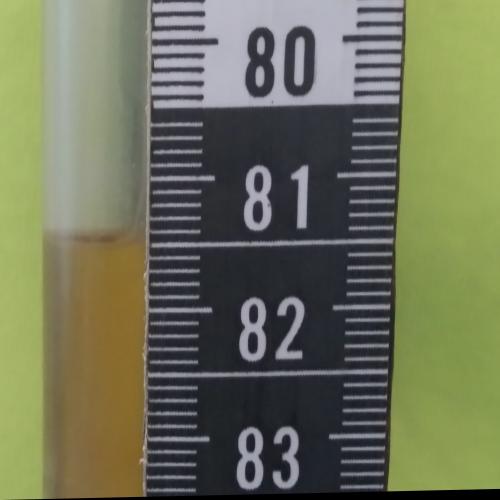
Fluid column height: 81.4 cm